Question: I'm trying to get phonegap 1.6.0 to work with Android, and it seems like following the guide <URL> but it doesn't start. It just says the app stopped unexpectedly. I've gone over this multiple times, trying to make multiple projects, and I still get the same thing.
Here is all the code I have:
'''
package com.phonegap.test;
import android.os.Bundle;
import org.apache.cordova.*;
public class PhoneGapTest extends DroidGap {
/** Called when the activity is first created. */
@Override
public void onCreate(Bundle savedInstanceState) {
super.onCreate(savedInstanceState);
super.loadUrl("file:///android_asset/www/index.html");
}
}
'''
It all compiles fine, but craps out at launch. I've double and triple checked my project with the quick start guide and it lines up. I have the cordova-1.6.0.jar in my build path.

<URL>
Is there something I'm missing? Or did something change in 1.6.0 that isn't reflected in the docs?
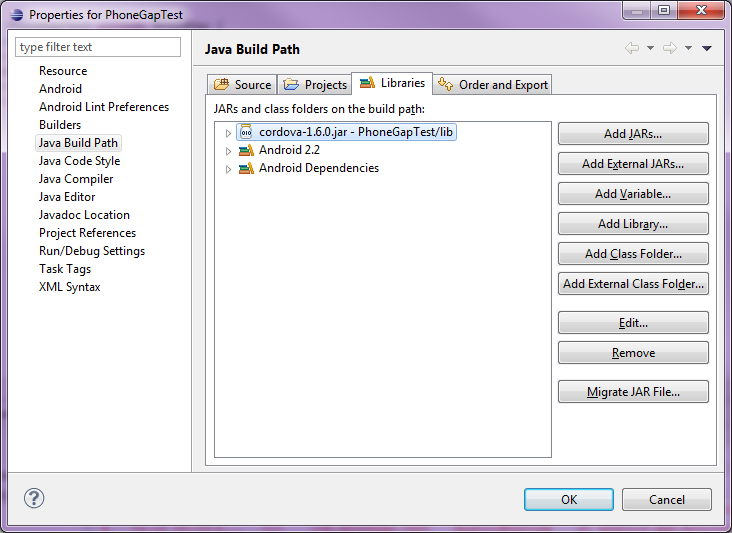
Answer: If you have ADT r17 or newer, cordova*.jar needs to be in the libs directory. More details <URL>